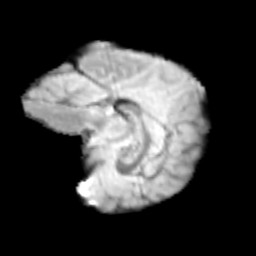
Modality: T2w
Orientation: sagittal
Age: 13
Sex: female
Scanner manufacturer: siemens
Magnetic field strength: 3 T
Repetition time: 3.8 s
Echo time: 0.07 s